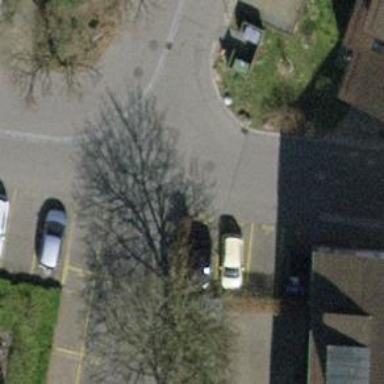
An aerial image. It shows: Asphalt road designated as living street.